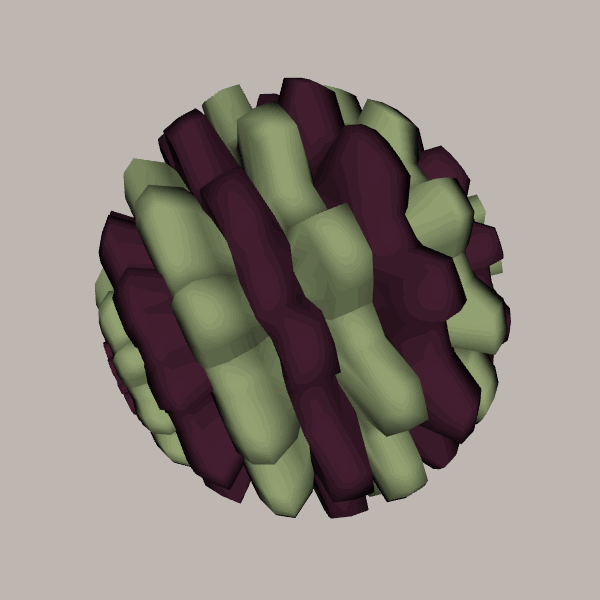
Background: light